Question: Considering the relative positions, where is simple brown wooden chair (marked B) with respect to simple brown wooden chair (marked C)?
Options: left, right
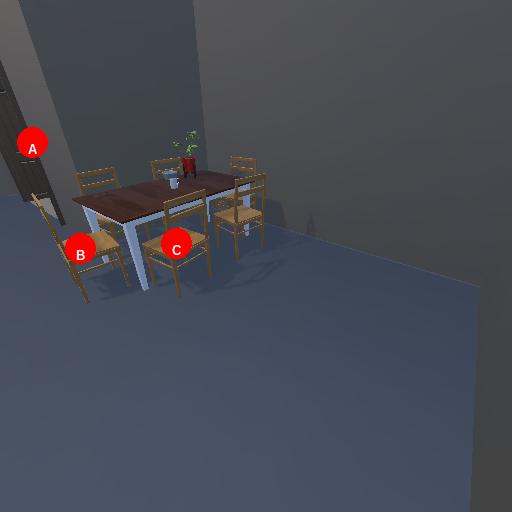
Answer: left